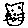
Label: cat